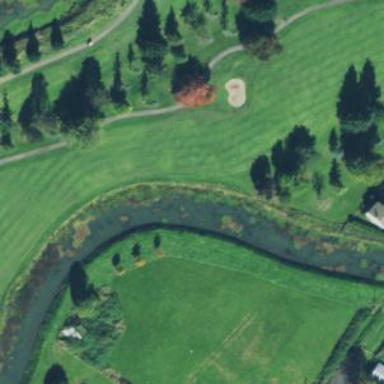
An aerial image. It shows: Golf fairway surrounded by grass.